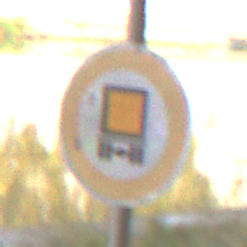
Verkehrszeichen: VerbotKennzeichnungspflichtigeKraftfahrzeugeGefaehrlicheGueter
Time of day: MorningAfternoon
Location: Outdoor (Suburban)
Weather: PartlyCloudy
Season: NotSpecified
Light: Natural